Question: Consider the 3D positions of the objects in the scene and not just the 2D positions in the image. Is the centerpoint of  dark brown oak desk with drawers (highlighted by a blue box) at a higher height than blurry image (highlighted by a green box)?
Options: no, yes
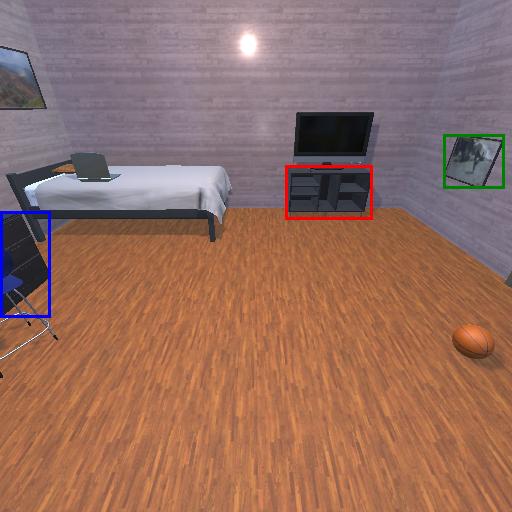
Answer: no